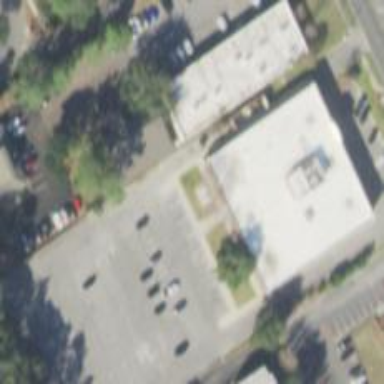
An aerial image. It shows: Parking space is available.